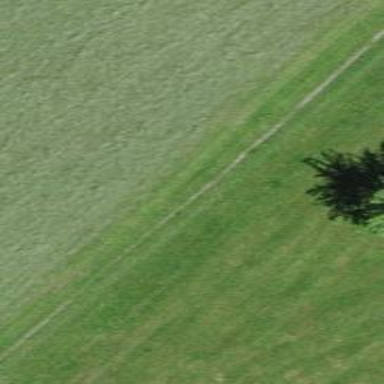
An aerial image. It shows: Grassy track.